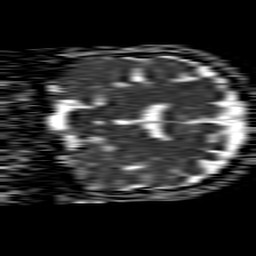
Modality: ADC
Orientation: coronal
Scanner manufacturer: philips
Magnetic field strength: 1.5 T
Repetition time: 4.6 s
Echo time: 0.08517 s